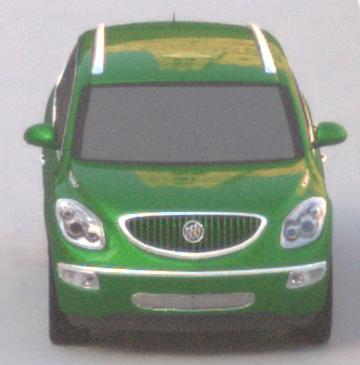
Make: Buick
Model: Enclave
Detailed model: GMT967
Model produced from: 2007
Model produced until: 2017
Doors: 5
Color: green
Road condition: dry road
Daytime: sunrise or sunset
Contrast: low contrast